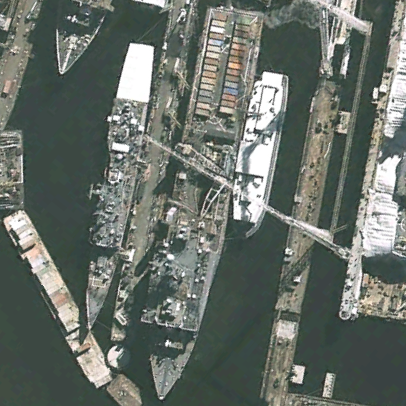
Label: combat